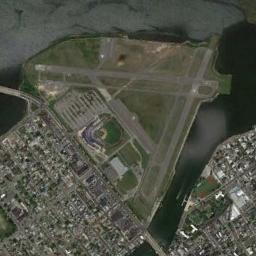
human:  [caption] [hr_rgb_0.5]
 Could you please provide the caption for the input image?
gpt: An airport is surrounded by many buildings next to the grass .

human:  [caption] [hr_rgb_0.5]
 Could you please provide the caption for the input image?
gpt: A complex airport with many runways and buildings, Surrounded by several residential areas and a sea .

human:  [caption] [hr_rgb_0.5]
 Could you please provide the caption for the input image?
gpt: There is almost no vegetation near the airport .

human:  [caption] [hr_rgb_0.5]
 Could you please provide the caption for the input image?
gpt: An airport with some staggered runways on the lawn while a river and dense residential areas beside .

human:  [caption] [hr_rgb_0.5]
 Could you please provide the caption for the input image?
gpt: There are many buildings of different sizes and shapes at the airport .